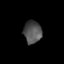
Tissue: lung
Cell type: Fibroblasts
Senescence score: 0.5437
Nuclear area (px): 398
Mean DAPI intensity: 80.93